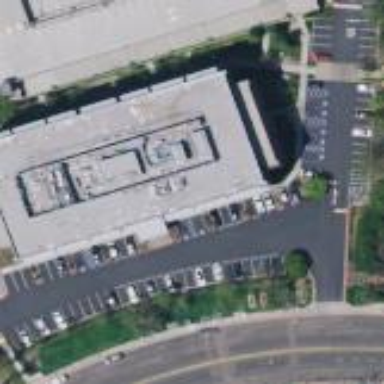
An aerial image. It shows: Office building.